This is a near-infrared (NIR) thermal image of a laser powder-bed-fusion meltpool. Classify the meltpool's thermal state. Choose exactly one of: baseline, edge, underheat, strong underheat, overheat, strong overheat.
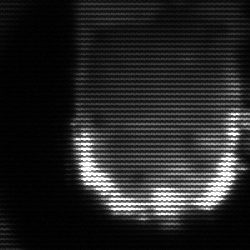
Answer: baseline